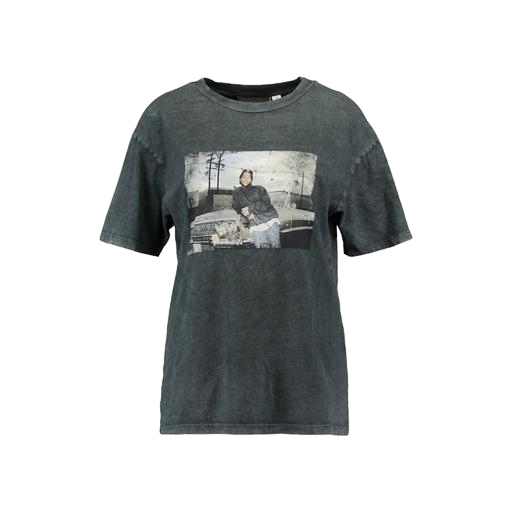
black photo printed t-shirt, black woman print t-shirt, print t-shirt, white background